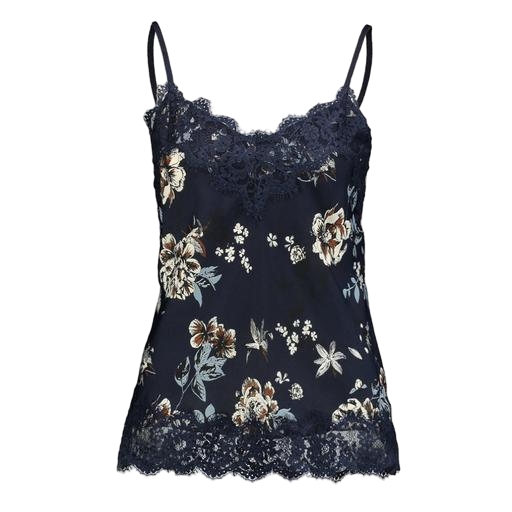
blue floral-print tank top, multicolor vila brown lace detail cami, floral lace top, white background